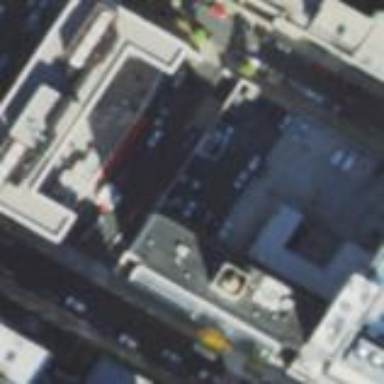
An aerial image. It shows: Rooftop parking area.